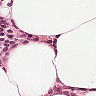
Metastatic tissue present: no